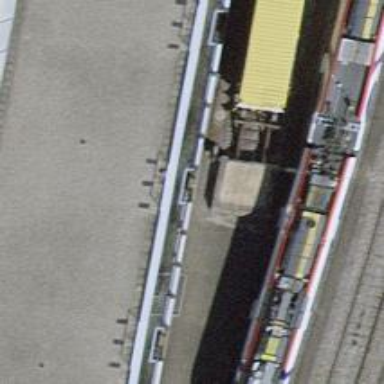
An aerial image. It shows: Railway buffer stop.